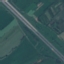
Label: Highway